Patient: sex F, age 34
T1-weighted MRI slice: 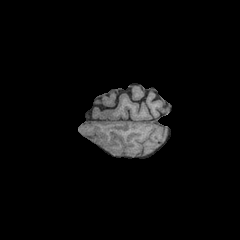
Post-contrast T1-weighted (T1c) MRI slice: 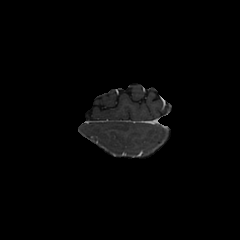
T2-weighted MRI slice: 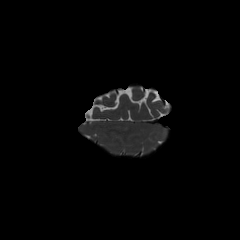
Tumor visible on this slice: no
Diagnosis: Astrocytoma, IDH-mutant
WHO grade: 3